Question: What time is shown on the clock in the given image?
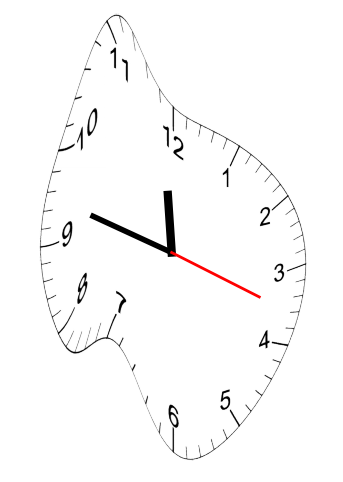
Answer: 11:47:18